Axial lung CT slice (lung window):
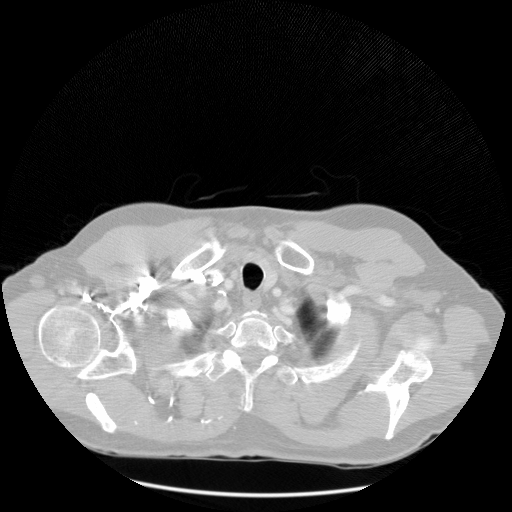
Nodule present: no